Question: In a user contorl I need to have a asp.net grid view with dropdown,text box and checkboxes , whose values may be mapped from database if it exist or it will be
loaded as a default control. Then once user makes it seclection I need to save
the selected values in databse.
see the message below. This is how the grid view needs to look like:
Does any one have an example of some thing similar implemented???
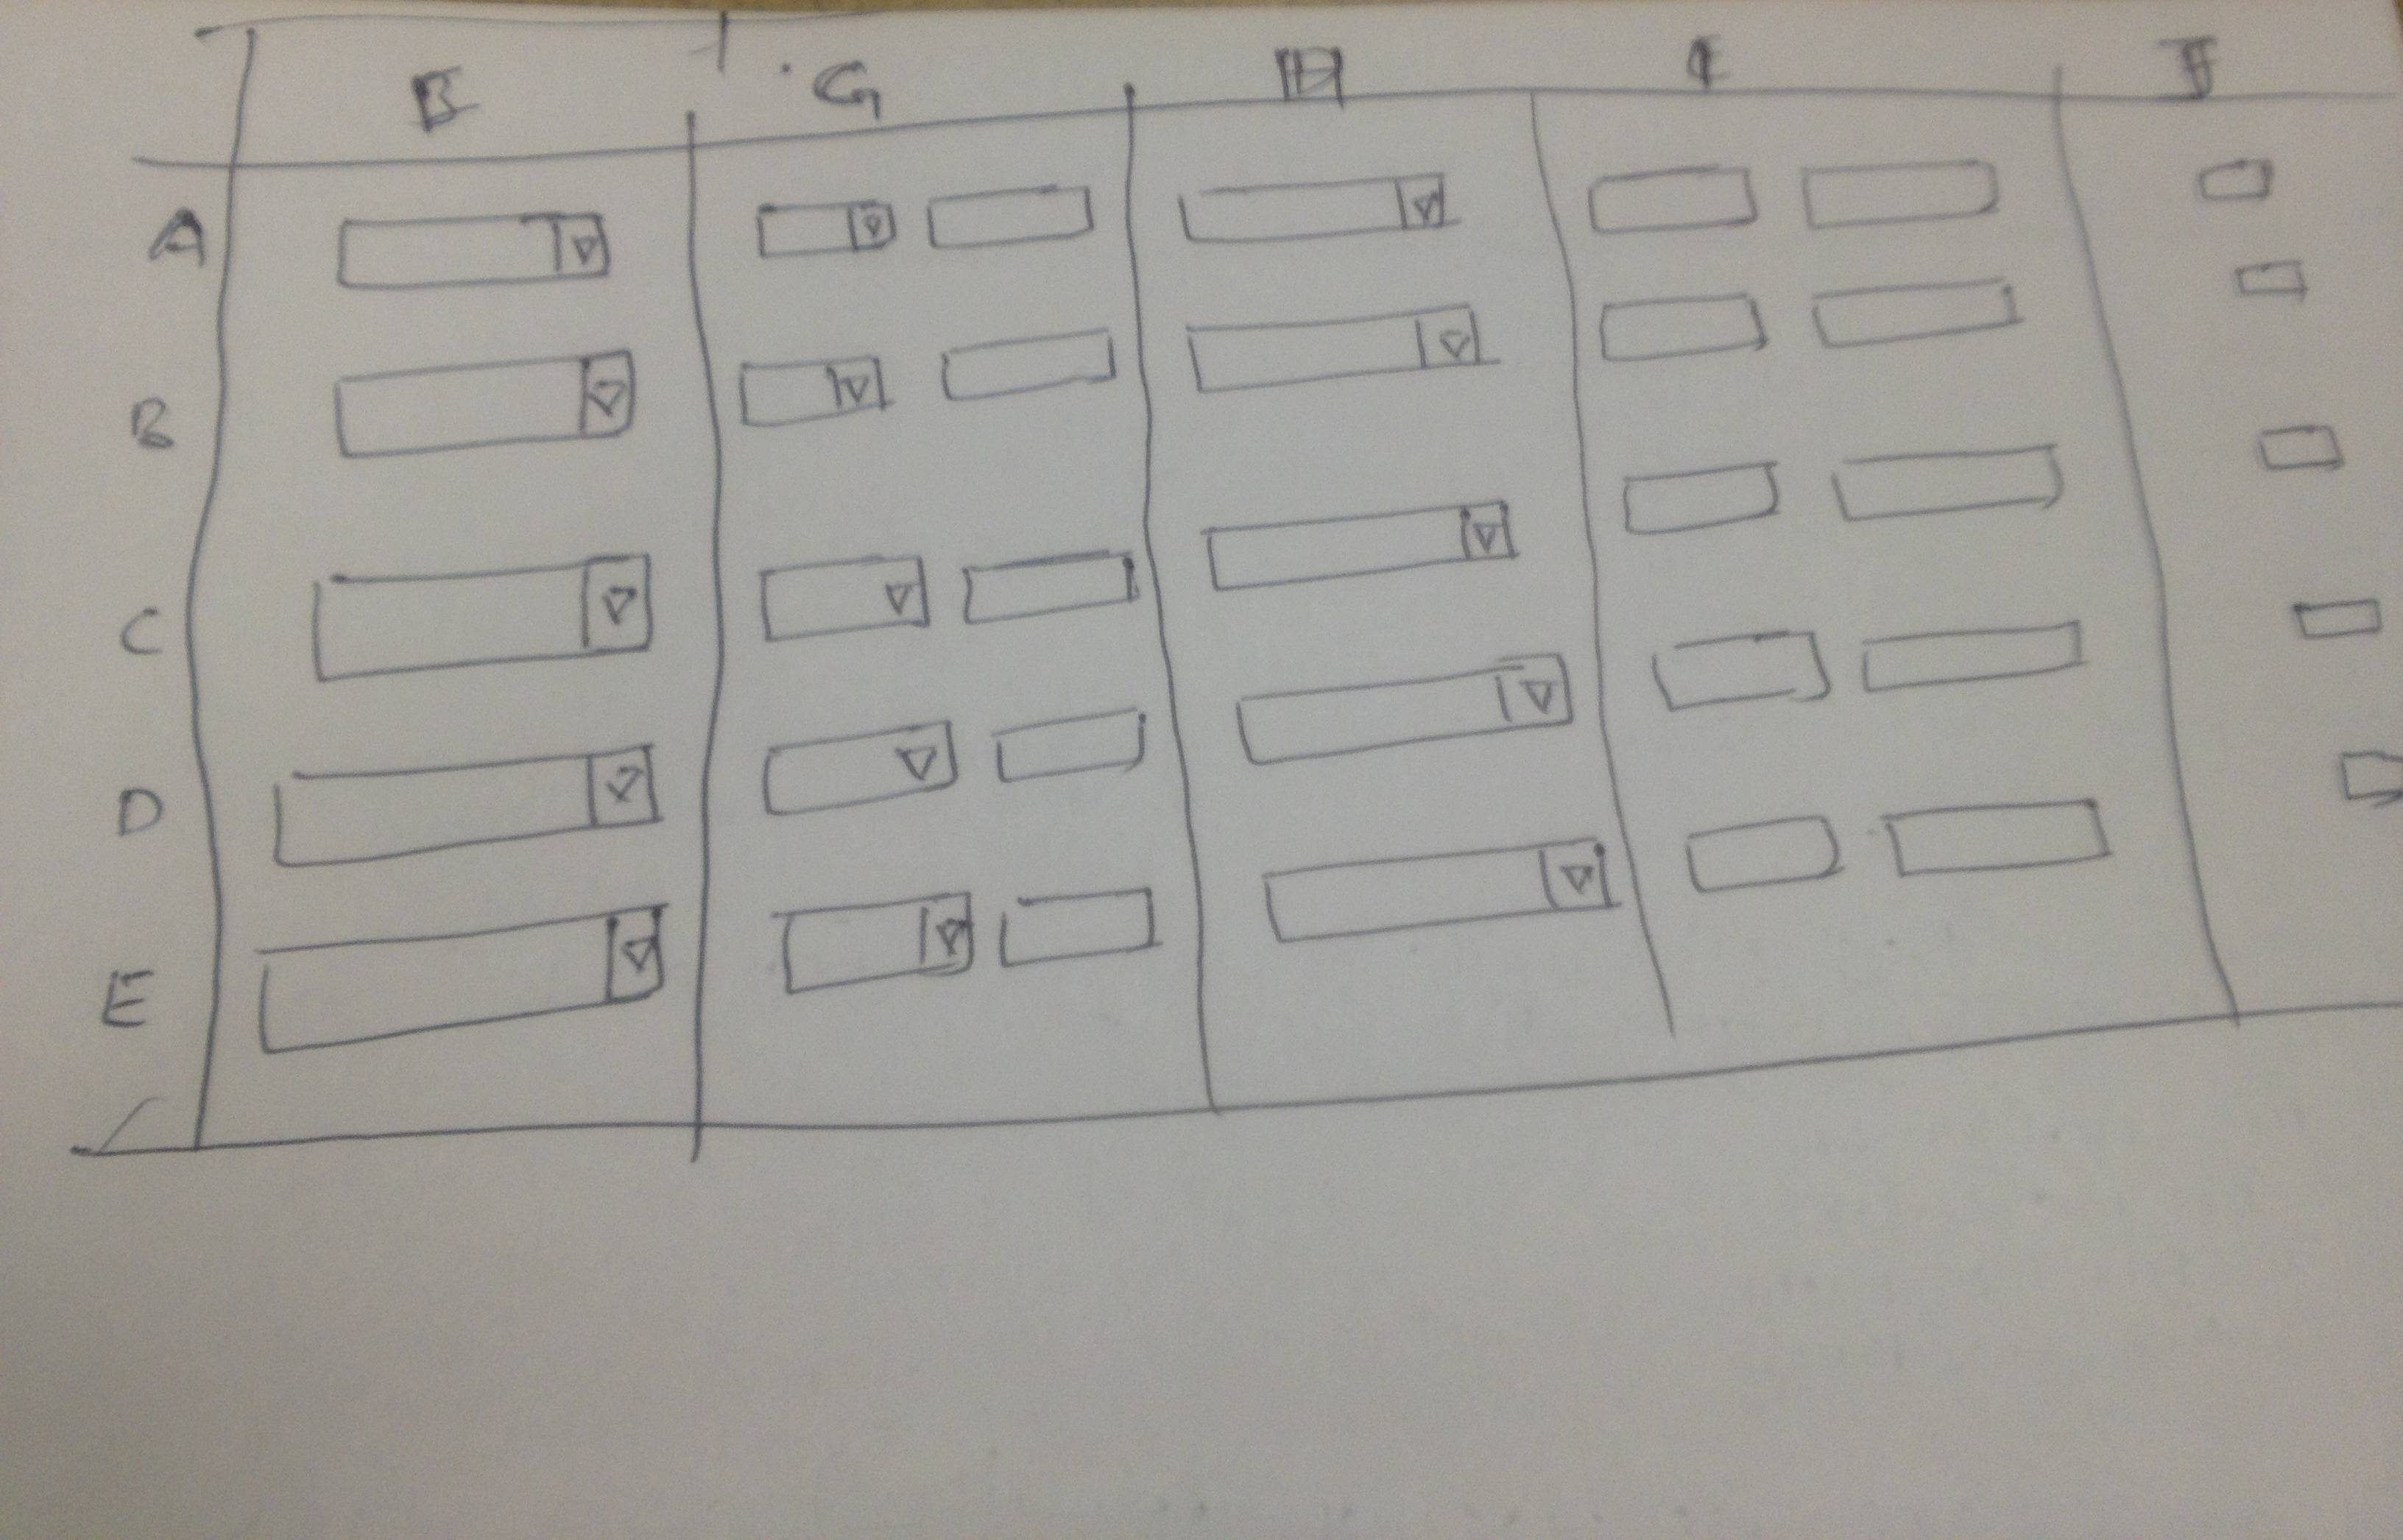
Answer: I would have a button outside the grid that says "Save" onclick it loops in a foreach gridview row and gets the value of each dropdown, textbox, checkbox and saves to the database.
'''
foreach(GridViewRow row in gvMyGrid.Rows)
{
DropDownList ddl1 = (DropDownList)row.FindControl("ddl1");
//code here to save this value
}
'''
something like that, i use it all the time and works like a charm.
there's also a way to postback from any control in your grid and do something with it, check it out, <URL>